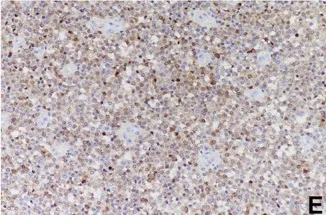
Histological findings and immunohistochemical staining of the cardiac lesion. The tumor cells were strongly and diffusely positive for. S100.
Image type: pathology (immunostaining)